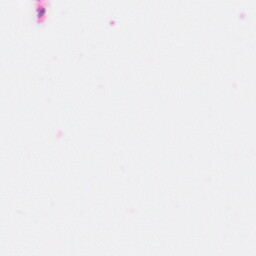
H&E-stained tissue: Colon